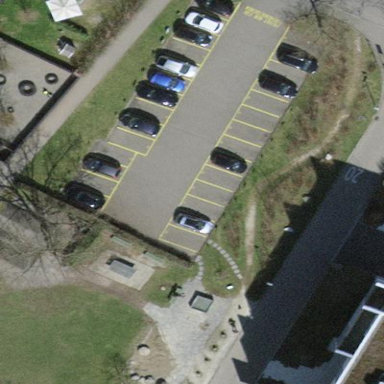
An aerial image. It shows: Parking area with surface.